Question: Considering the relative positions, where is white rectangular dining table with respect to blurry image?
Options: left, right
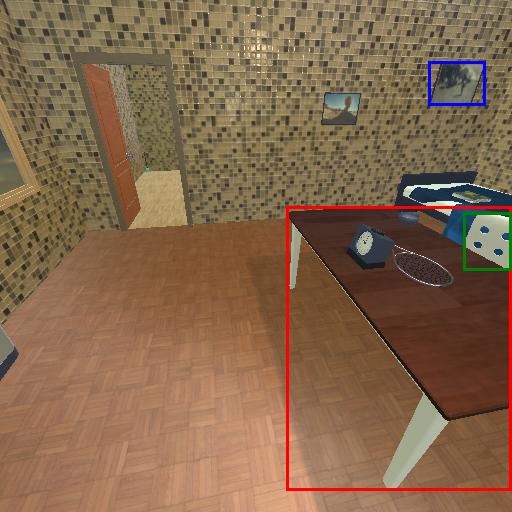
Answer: left